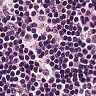
Metastatic tissue present: no